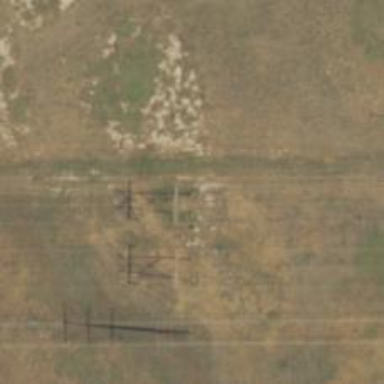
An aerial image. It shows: H-frame designed tower for power lines.